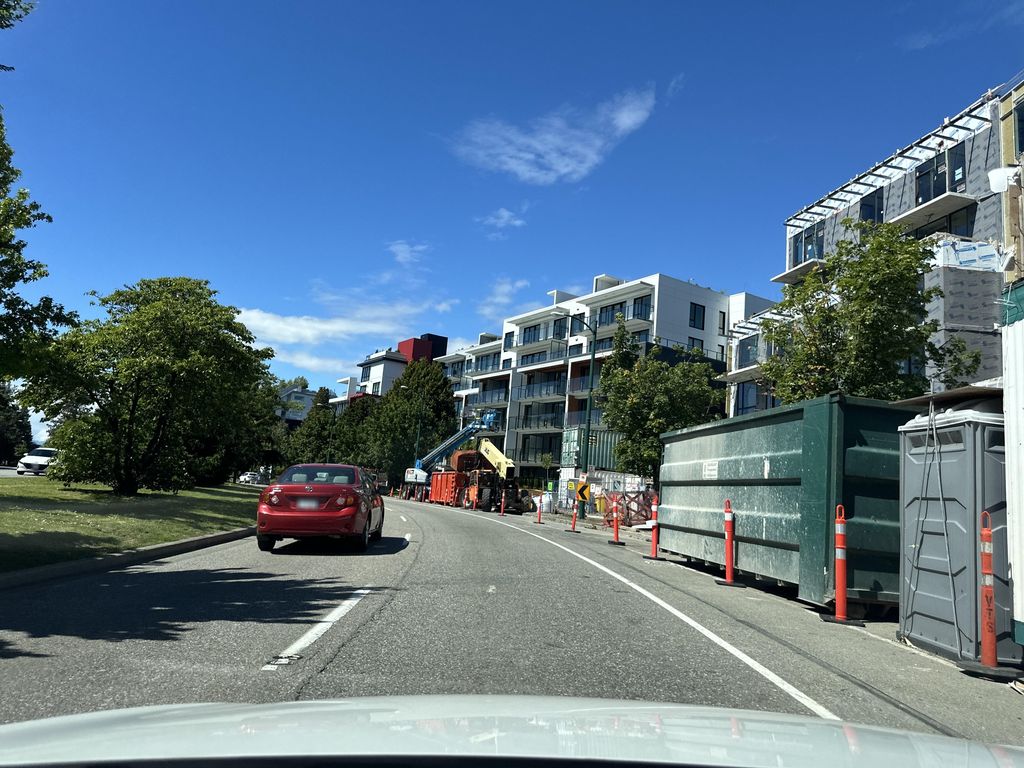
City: vancouver